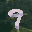
Label: 9